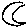
Label: moon